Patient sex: M
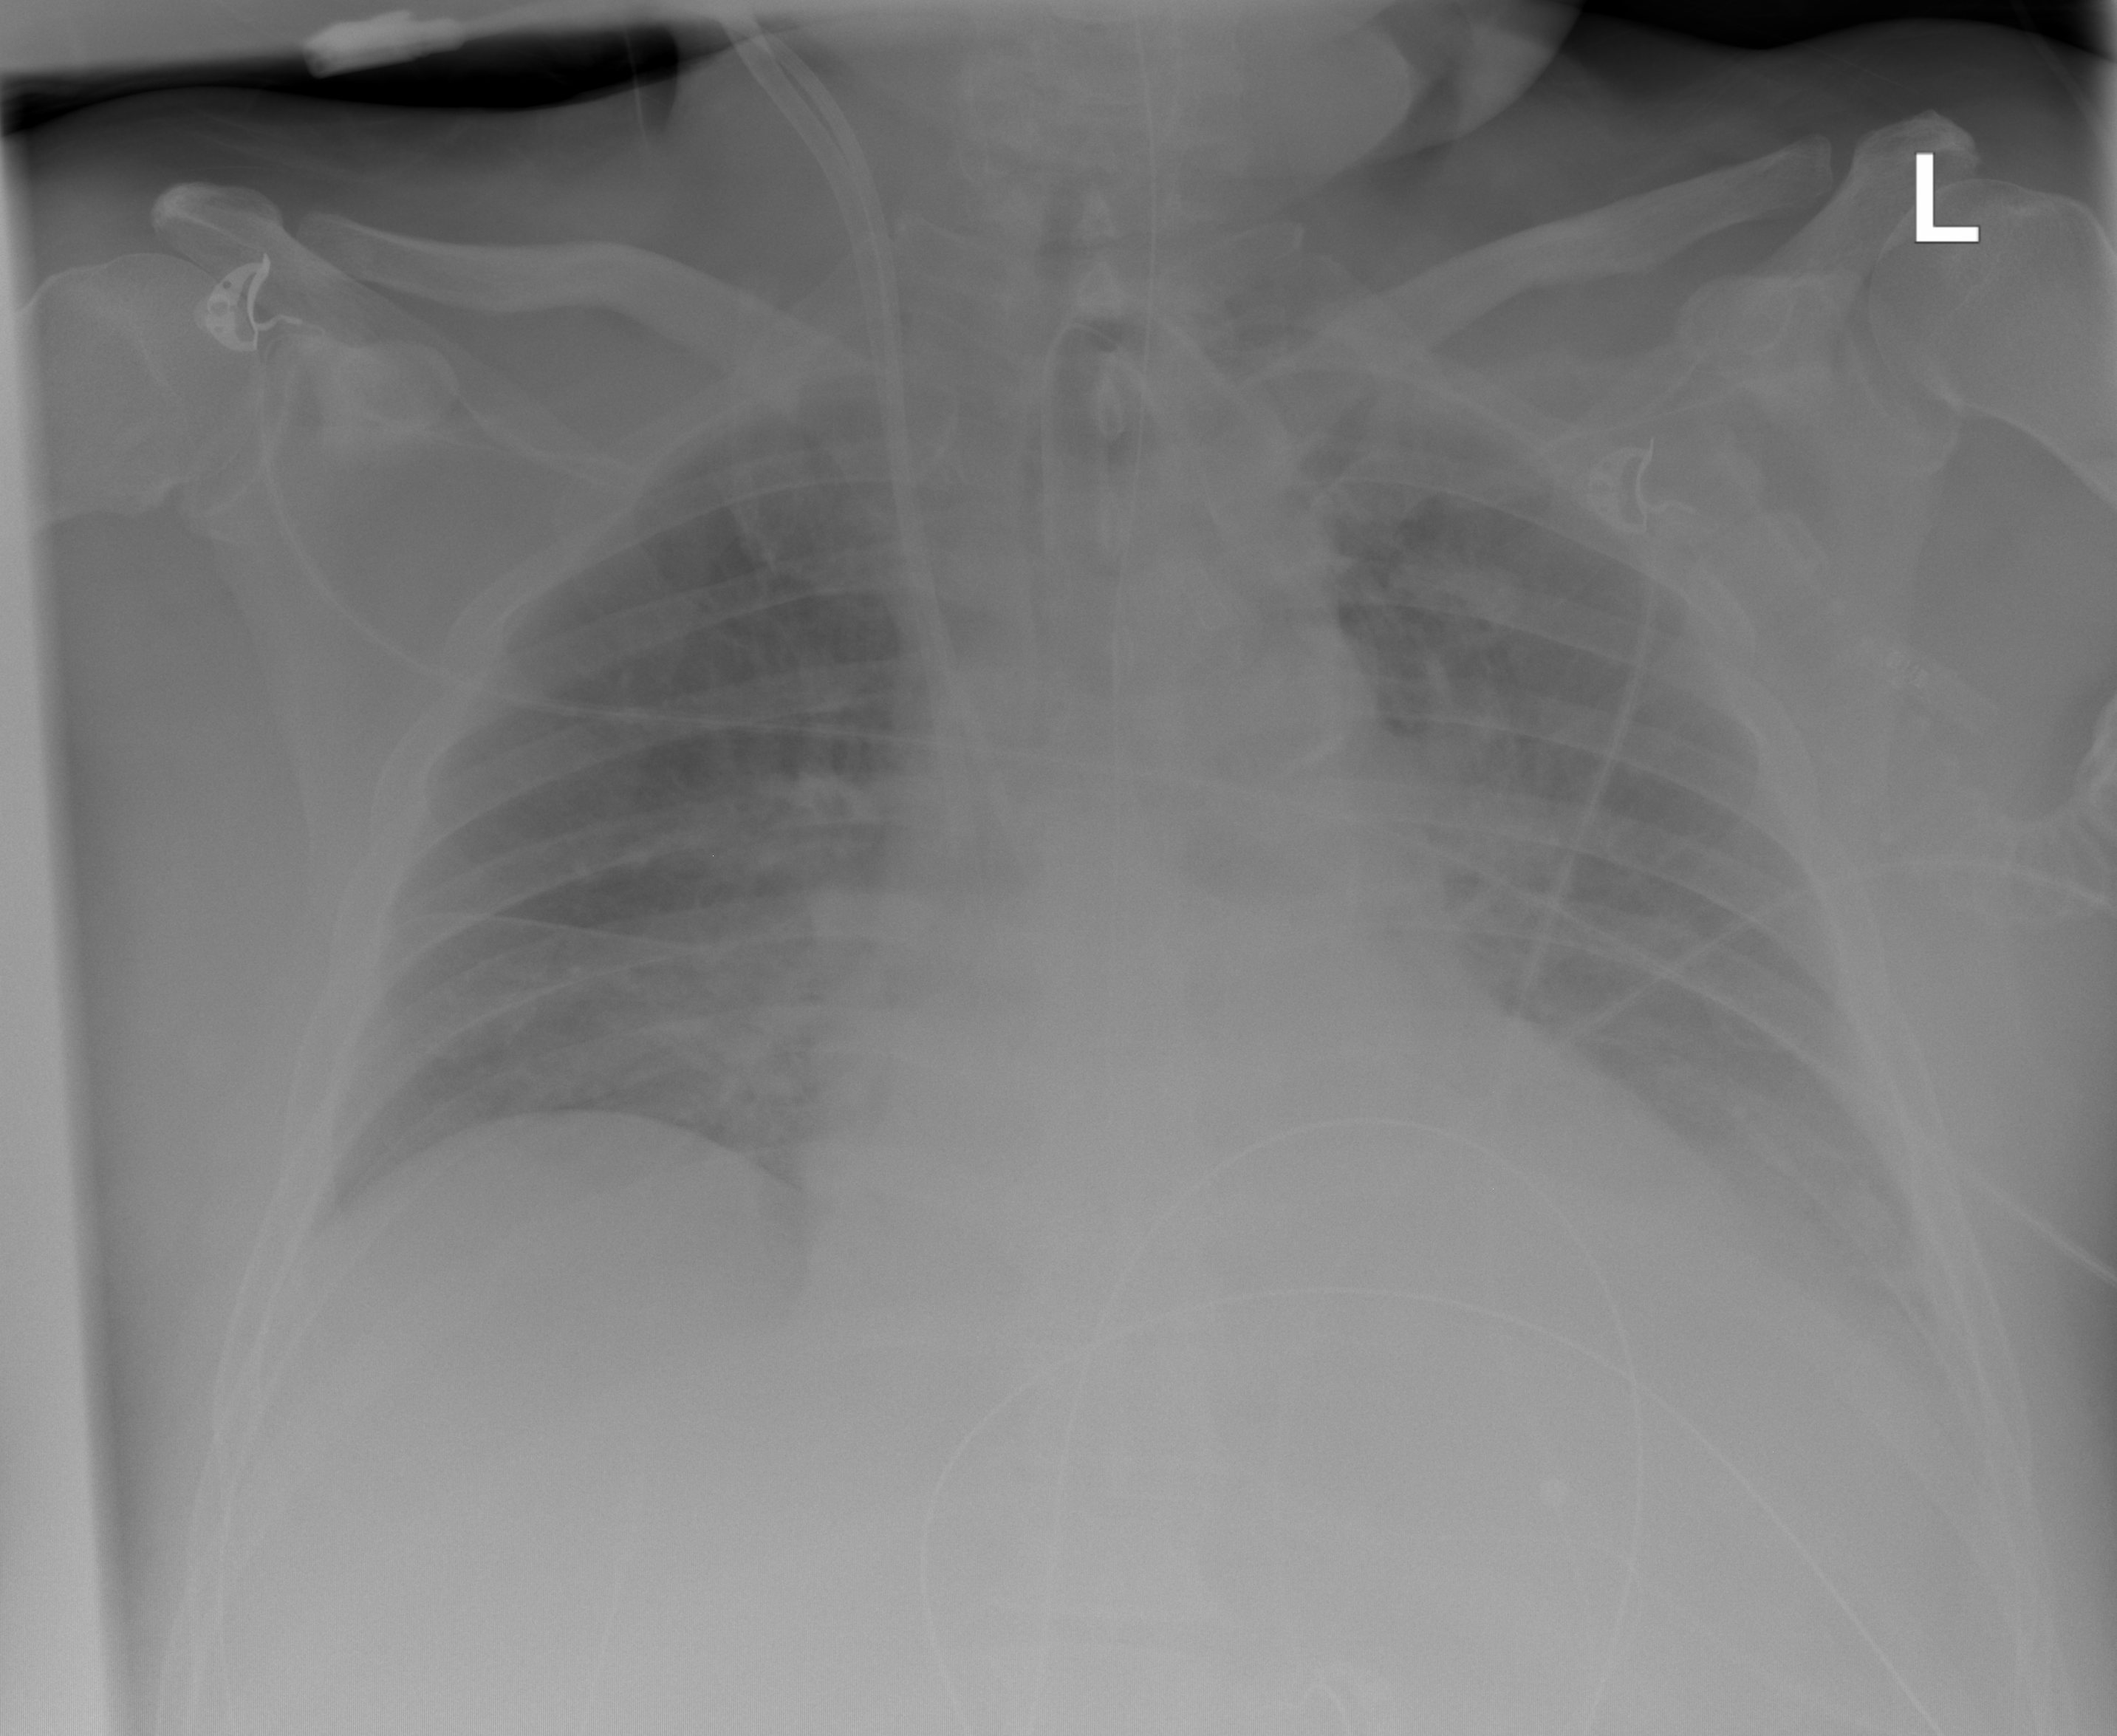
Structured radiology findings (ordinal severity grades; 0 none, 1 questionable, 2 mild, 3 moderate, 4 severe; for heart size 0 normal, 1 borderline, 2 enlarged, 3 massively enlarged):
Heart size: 2
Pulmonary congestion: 2
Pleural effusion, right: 0
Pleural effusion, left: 2
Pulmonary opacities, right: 2
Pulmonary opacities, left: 2
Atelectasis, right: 2
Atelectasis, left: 0